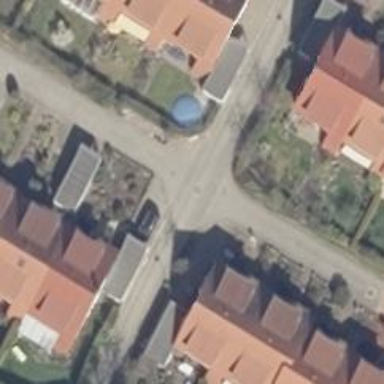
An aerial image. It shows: Living street.